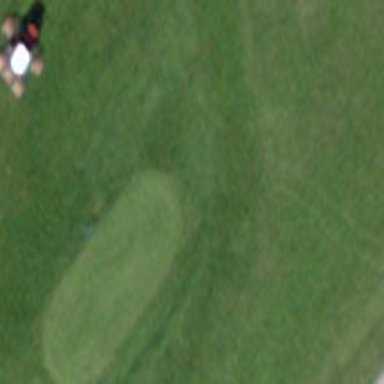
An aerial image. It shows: Golf tee on grassy land.